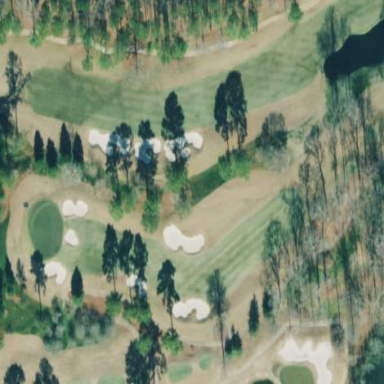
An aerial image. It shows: Rough area in golf course.